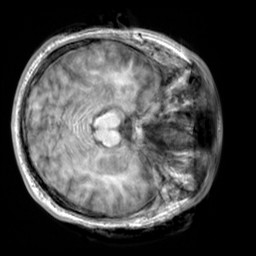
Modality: T1w
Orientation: axial
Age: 20
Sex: male
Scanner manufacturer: siemens
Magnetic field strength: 3 T
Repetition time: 2.3 s
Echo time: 0.00303 s